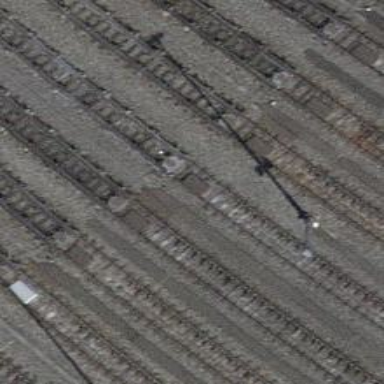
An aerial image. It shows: Railway yard with one track. The railway includes beam retarder.